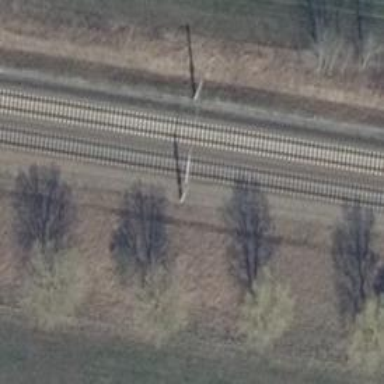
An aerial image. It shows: Milestone along the railway with catenary mast.